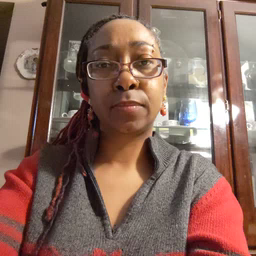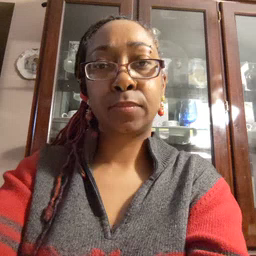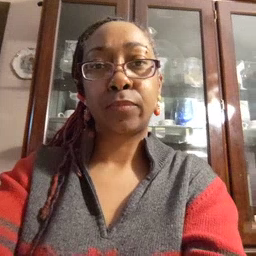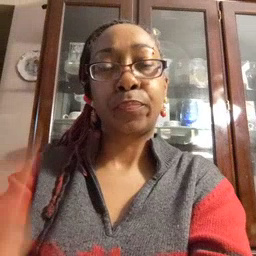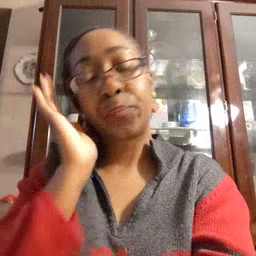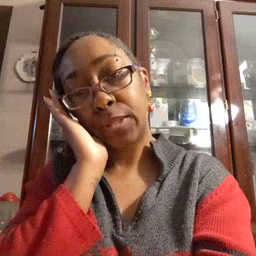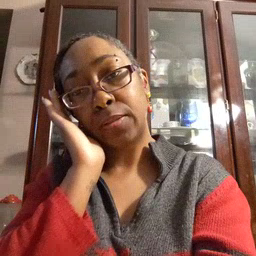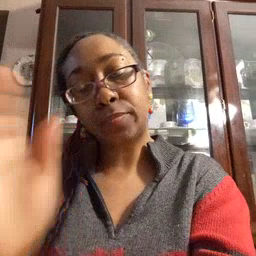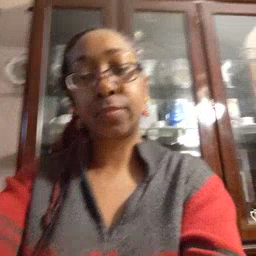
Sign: bed